Question: Count the number of objects in the diagram.
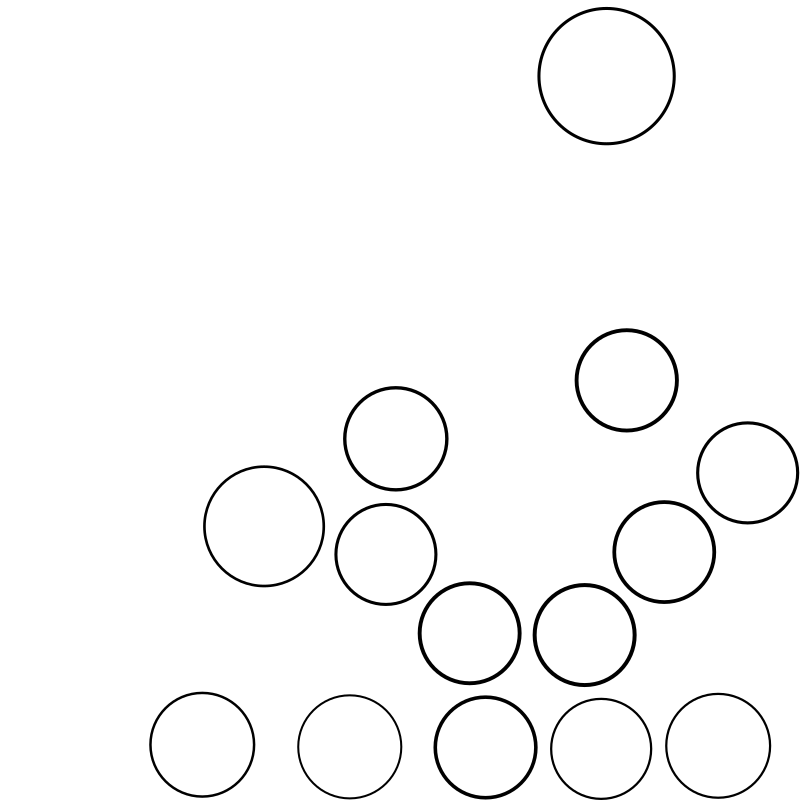
Answer: 14